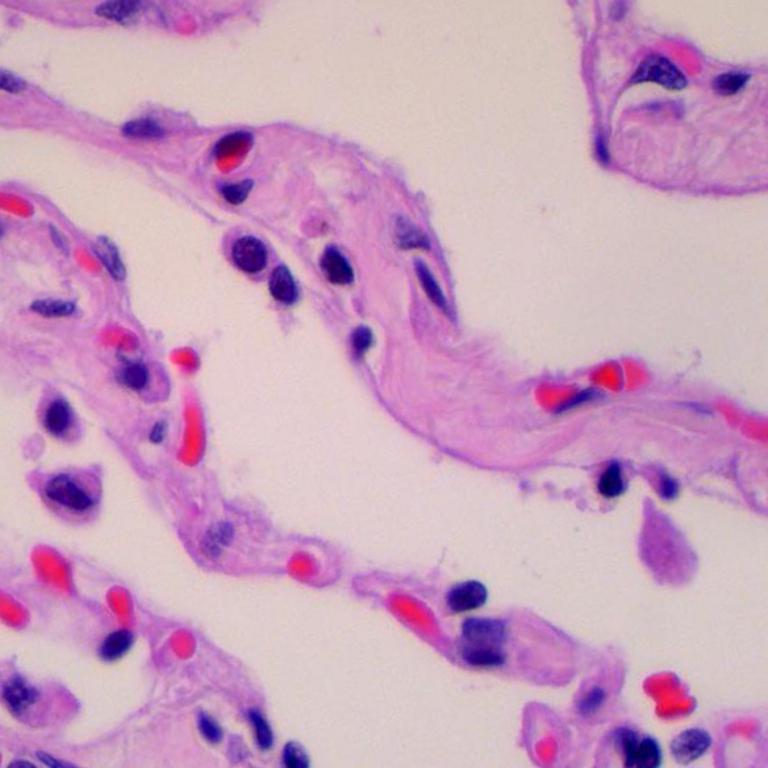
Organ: lung
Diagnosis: benign